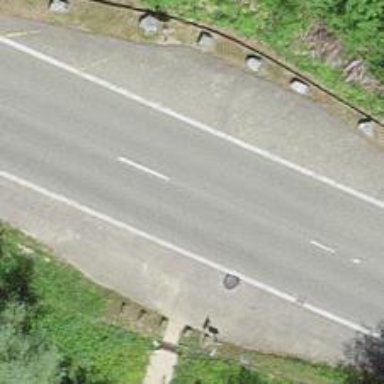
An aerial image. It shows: Secondary road with asphalt surface.